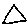
Label: triangle